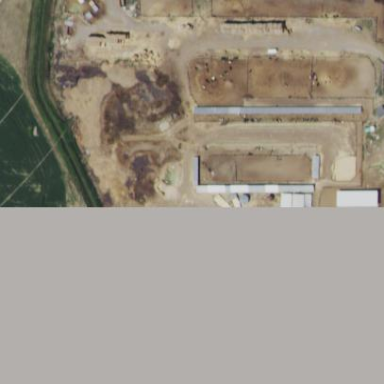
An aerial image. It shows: Farmyard area.